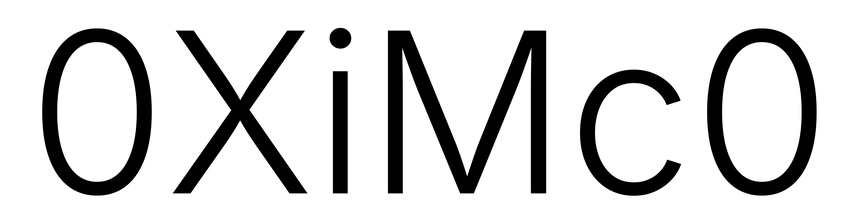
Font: Inter_Light